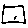
Label: square